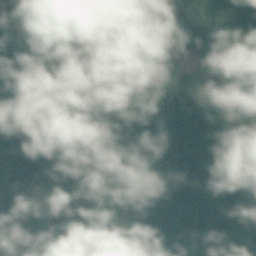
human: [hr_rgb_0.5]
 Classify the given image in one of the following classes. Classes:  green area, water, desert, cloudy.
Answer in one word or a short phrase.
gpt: cloudy